Question: Count the number of objects in the diagram.
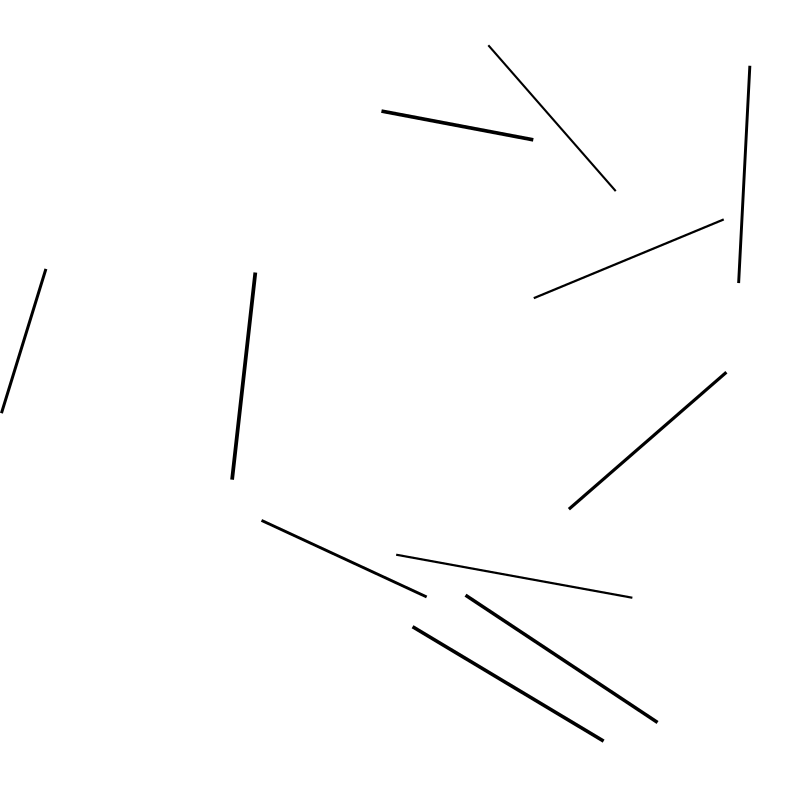
Answer: 11